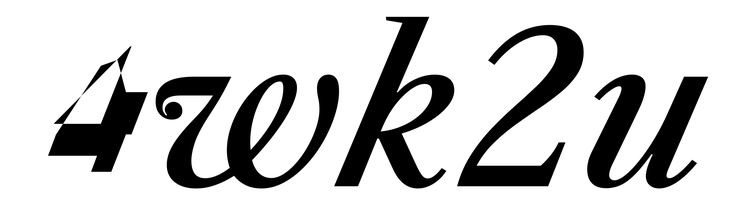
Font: LibreCaslonText-Italic_Medium_Italic